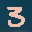
Label: 3